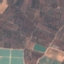
Land use / land cover class: PermanentCrop